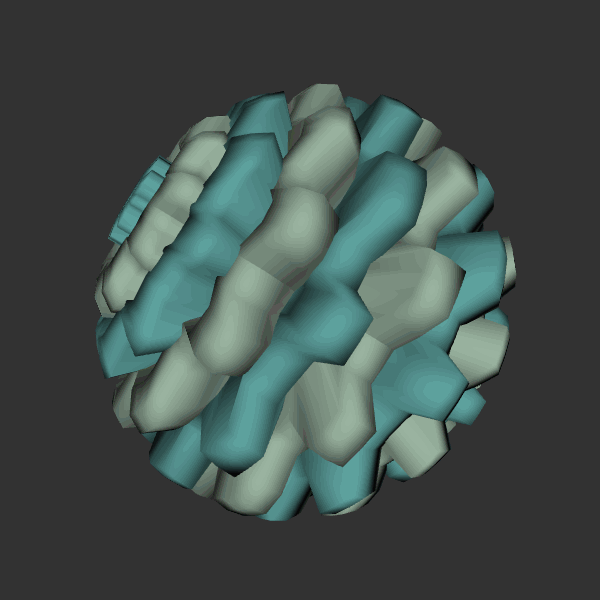
Background: dark